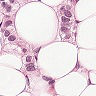
Metastatic tissue present: yes